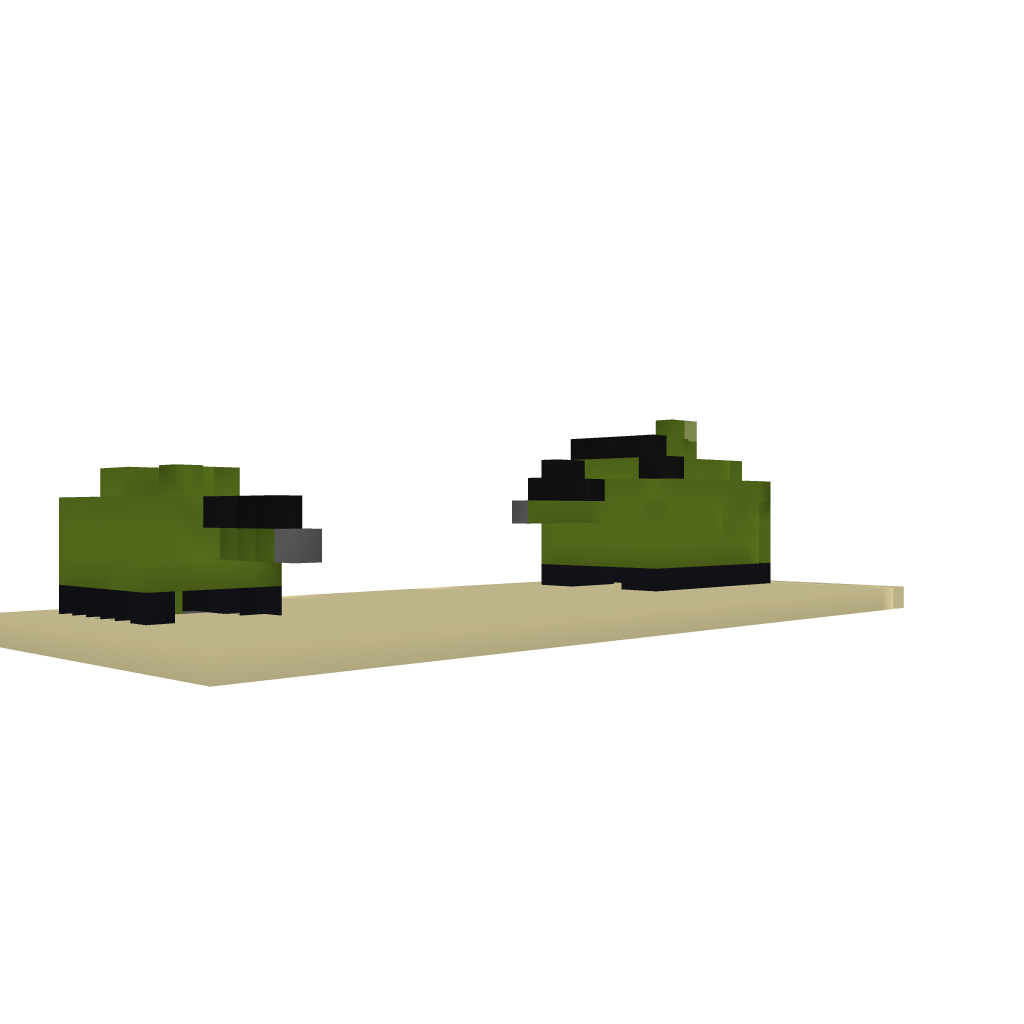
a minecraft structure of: Tank+Cible